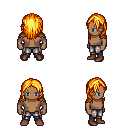
a pixel art fantasy rpg character, male body template, human, dark skin, leather shoulder armor, metal pants, light blonde long hairstyle, brown shoes, four views (front, back, left, right), 2x2 character sprite sheet, small pixel art, hard edges, no anti-aliasing